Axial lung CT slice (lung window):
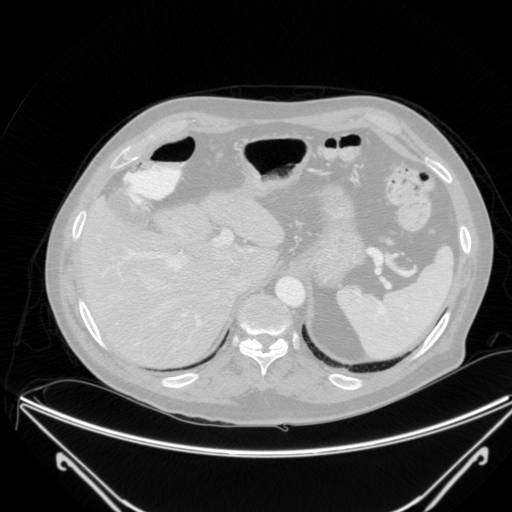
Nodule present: no